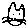
Label: cat